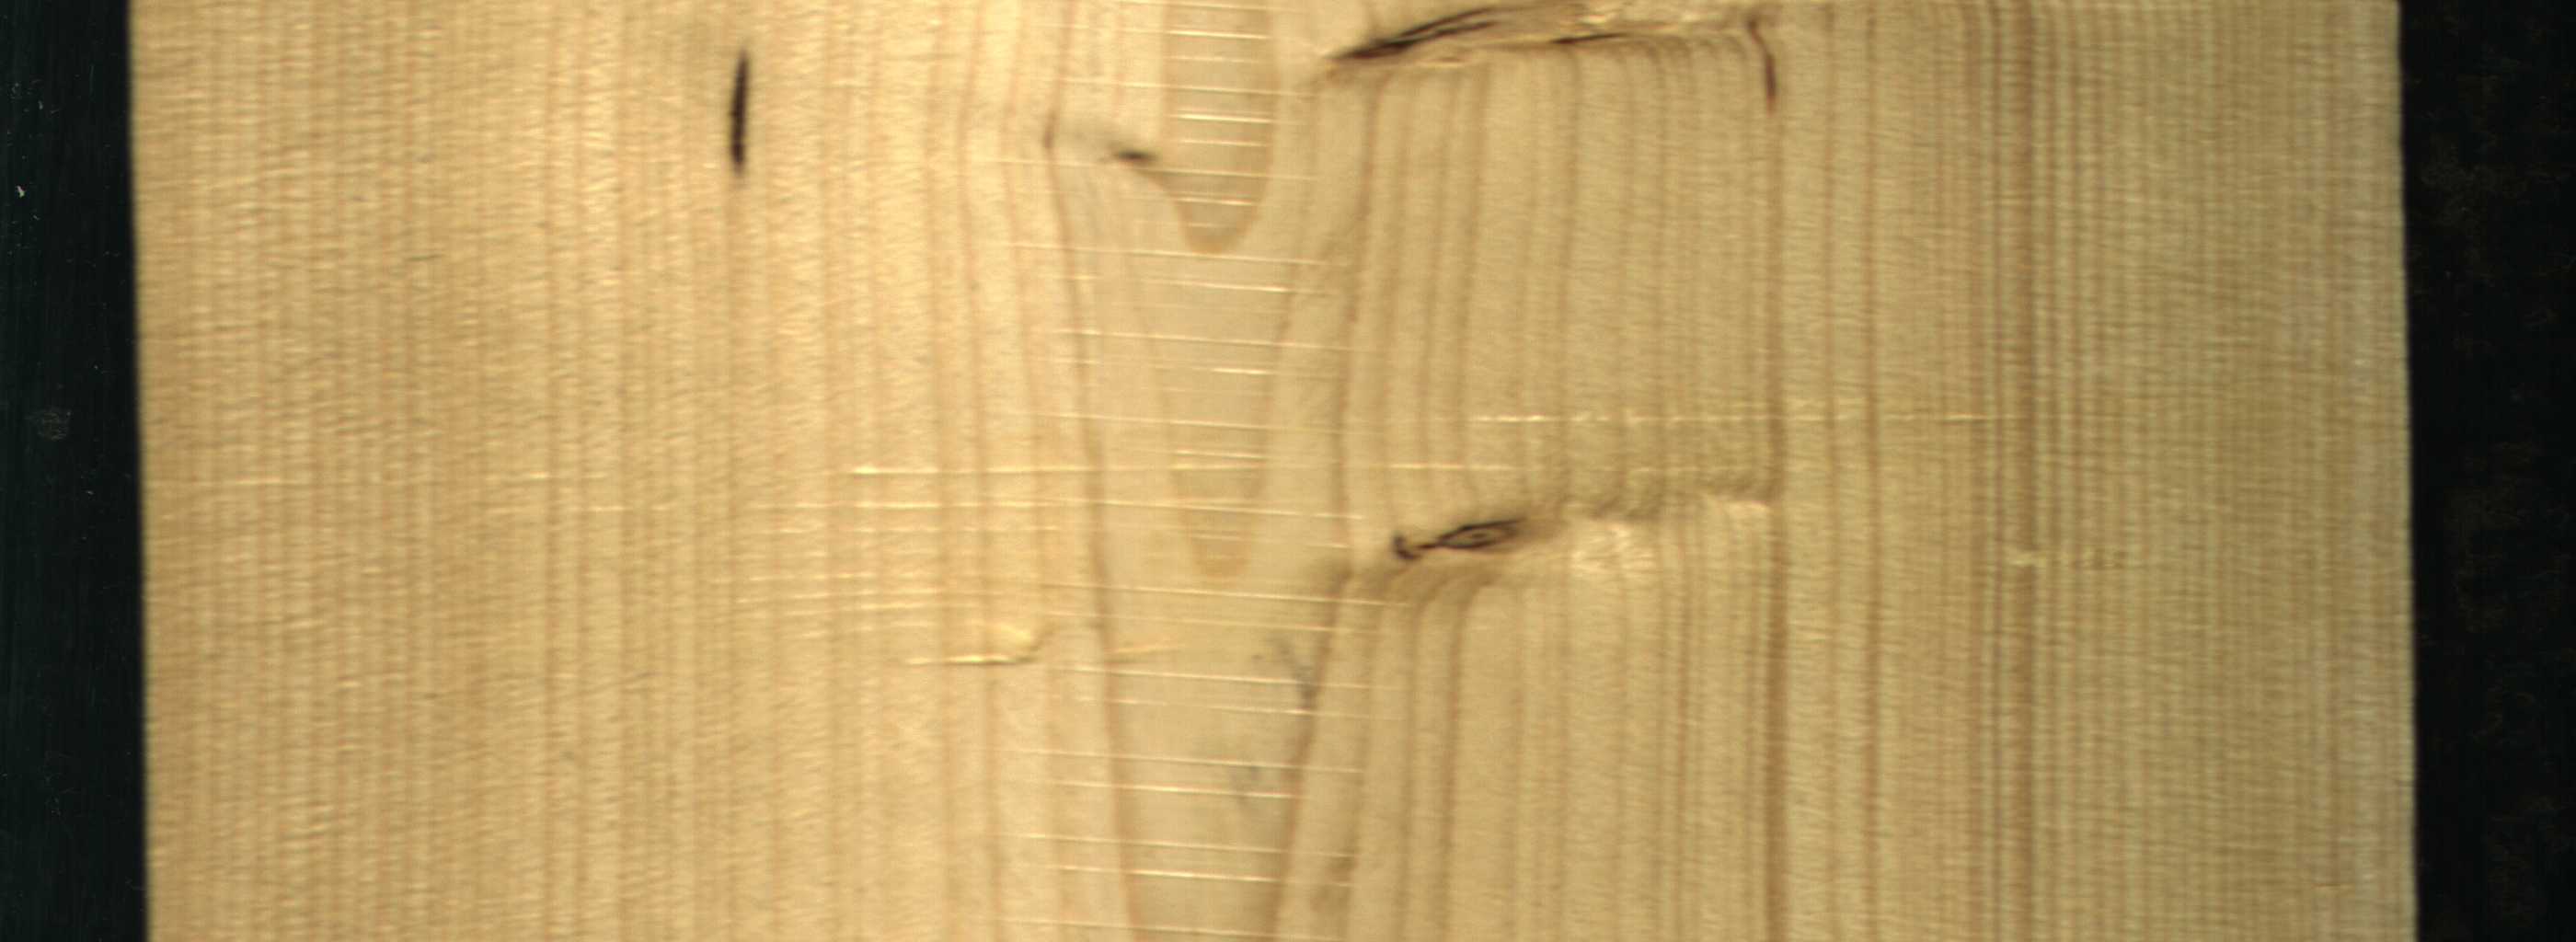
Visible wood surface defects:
resin
Live_Knot
Live_Knot
Live_Knot